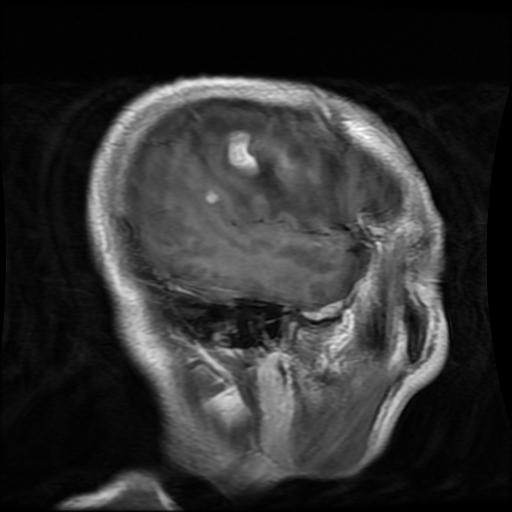
Label: glioma